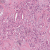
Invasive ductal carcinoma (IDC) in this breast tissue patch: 1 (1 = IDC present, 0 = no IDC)